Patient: sex F, age 39
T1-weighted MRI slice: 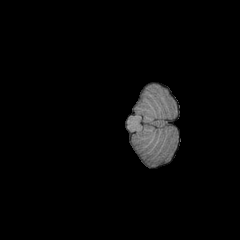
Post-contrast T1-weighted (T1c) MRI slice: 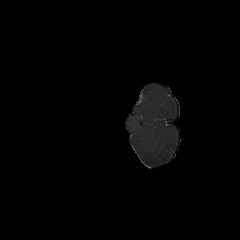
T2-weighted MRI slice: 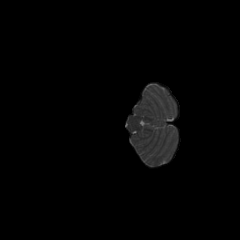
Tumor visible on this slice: no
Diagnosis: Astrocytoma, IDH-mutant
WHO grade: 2